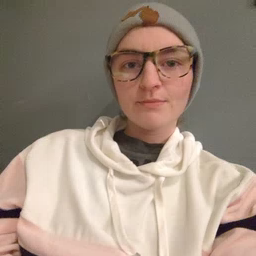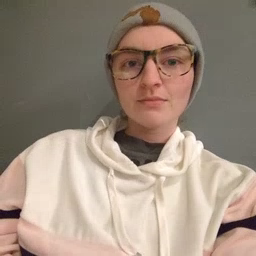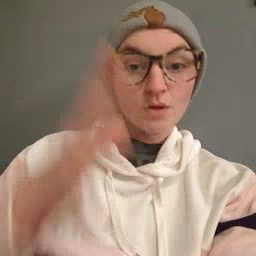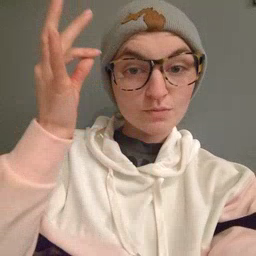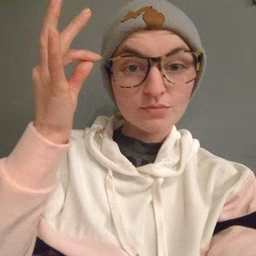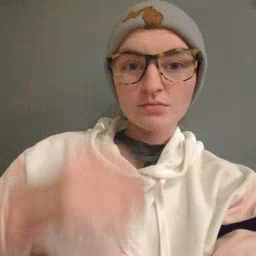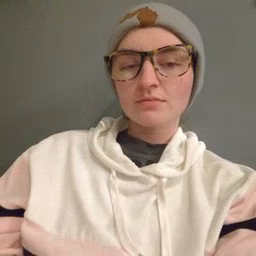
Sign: hair